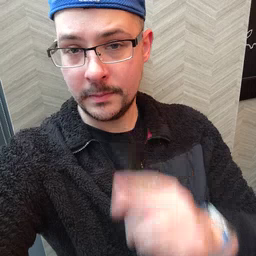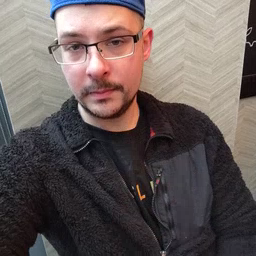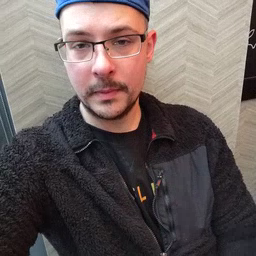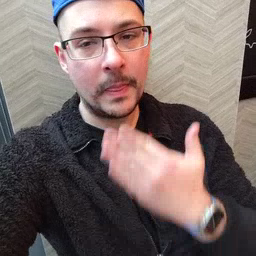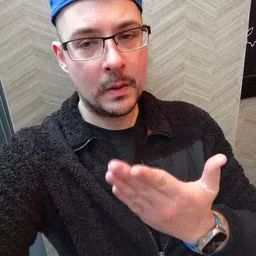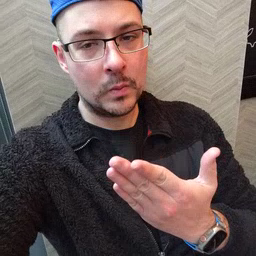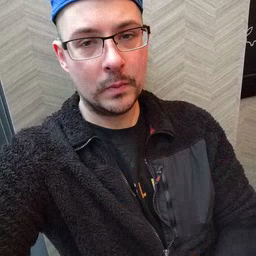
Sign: thankyou